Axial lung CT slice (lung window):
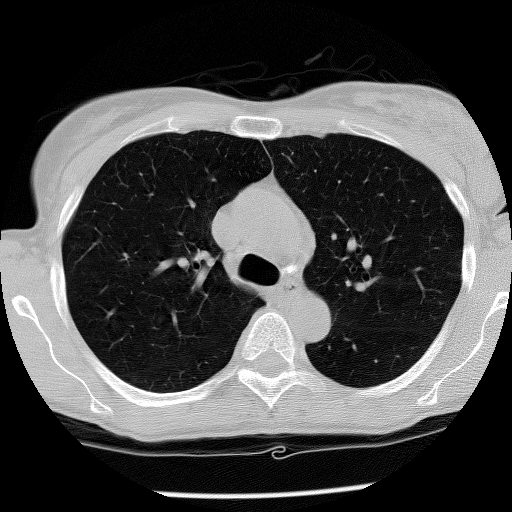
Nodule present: no